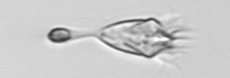
Label: Paratontonia_gracillima